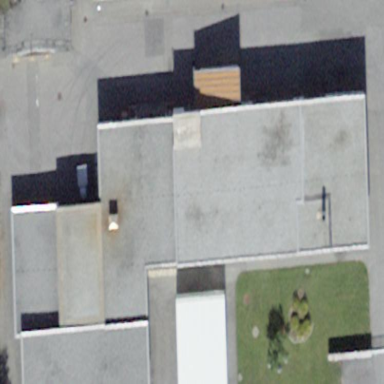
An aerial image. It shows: Building with flat roof.